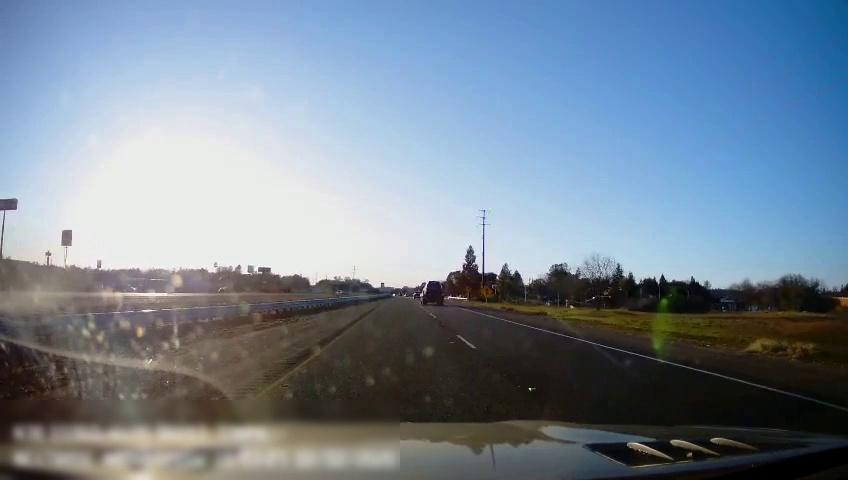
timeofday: Day
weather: Sunny
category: Drivable Space
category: Drivable Space
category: Vehicles | Truck
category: Lanes | Current Lane
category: Lanes | Current Lane
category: Lanes | Alternate Lane
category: Traffic | Signs